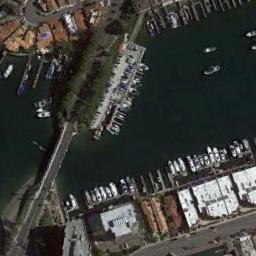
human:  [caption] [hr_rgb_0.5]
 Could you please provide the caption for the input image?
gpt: There is a bridge with many boats over the river .

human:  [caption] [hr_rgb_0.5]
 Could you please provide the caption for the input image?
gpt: Under the bridge is a bar-shaped island .

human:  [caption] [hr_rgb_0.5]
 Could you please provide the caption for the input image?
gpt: A bridge that crosses the river bank is connected to the land on both sides of the blue-blue river  Many boats are parked on the river bank  There are many buildings and roads on the land .

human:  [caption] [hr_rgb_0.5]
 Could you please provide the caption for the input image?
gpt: A bridge built on a dark green river and some harbors and some buildings on both sides of the river .

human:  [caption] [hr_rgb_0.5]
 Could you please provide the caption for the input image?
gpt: There are many buildings beside the bridge .